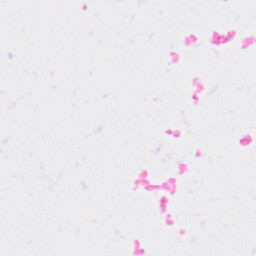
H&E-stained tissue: Kidney